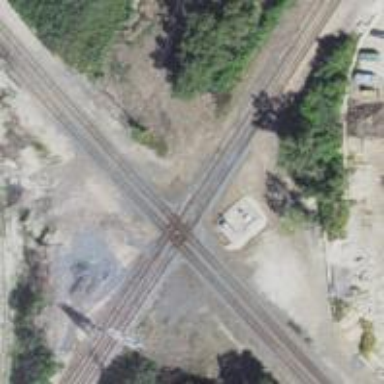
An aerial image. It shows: Railway crossing.